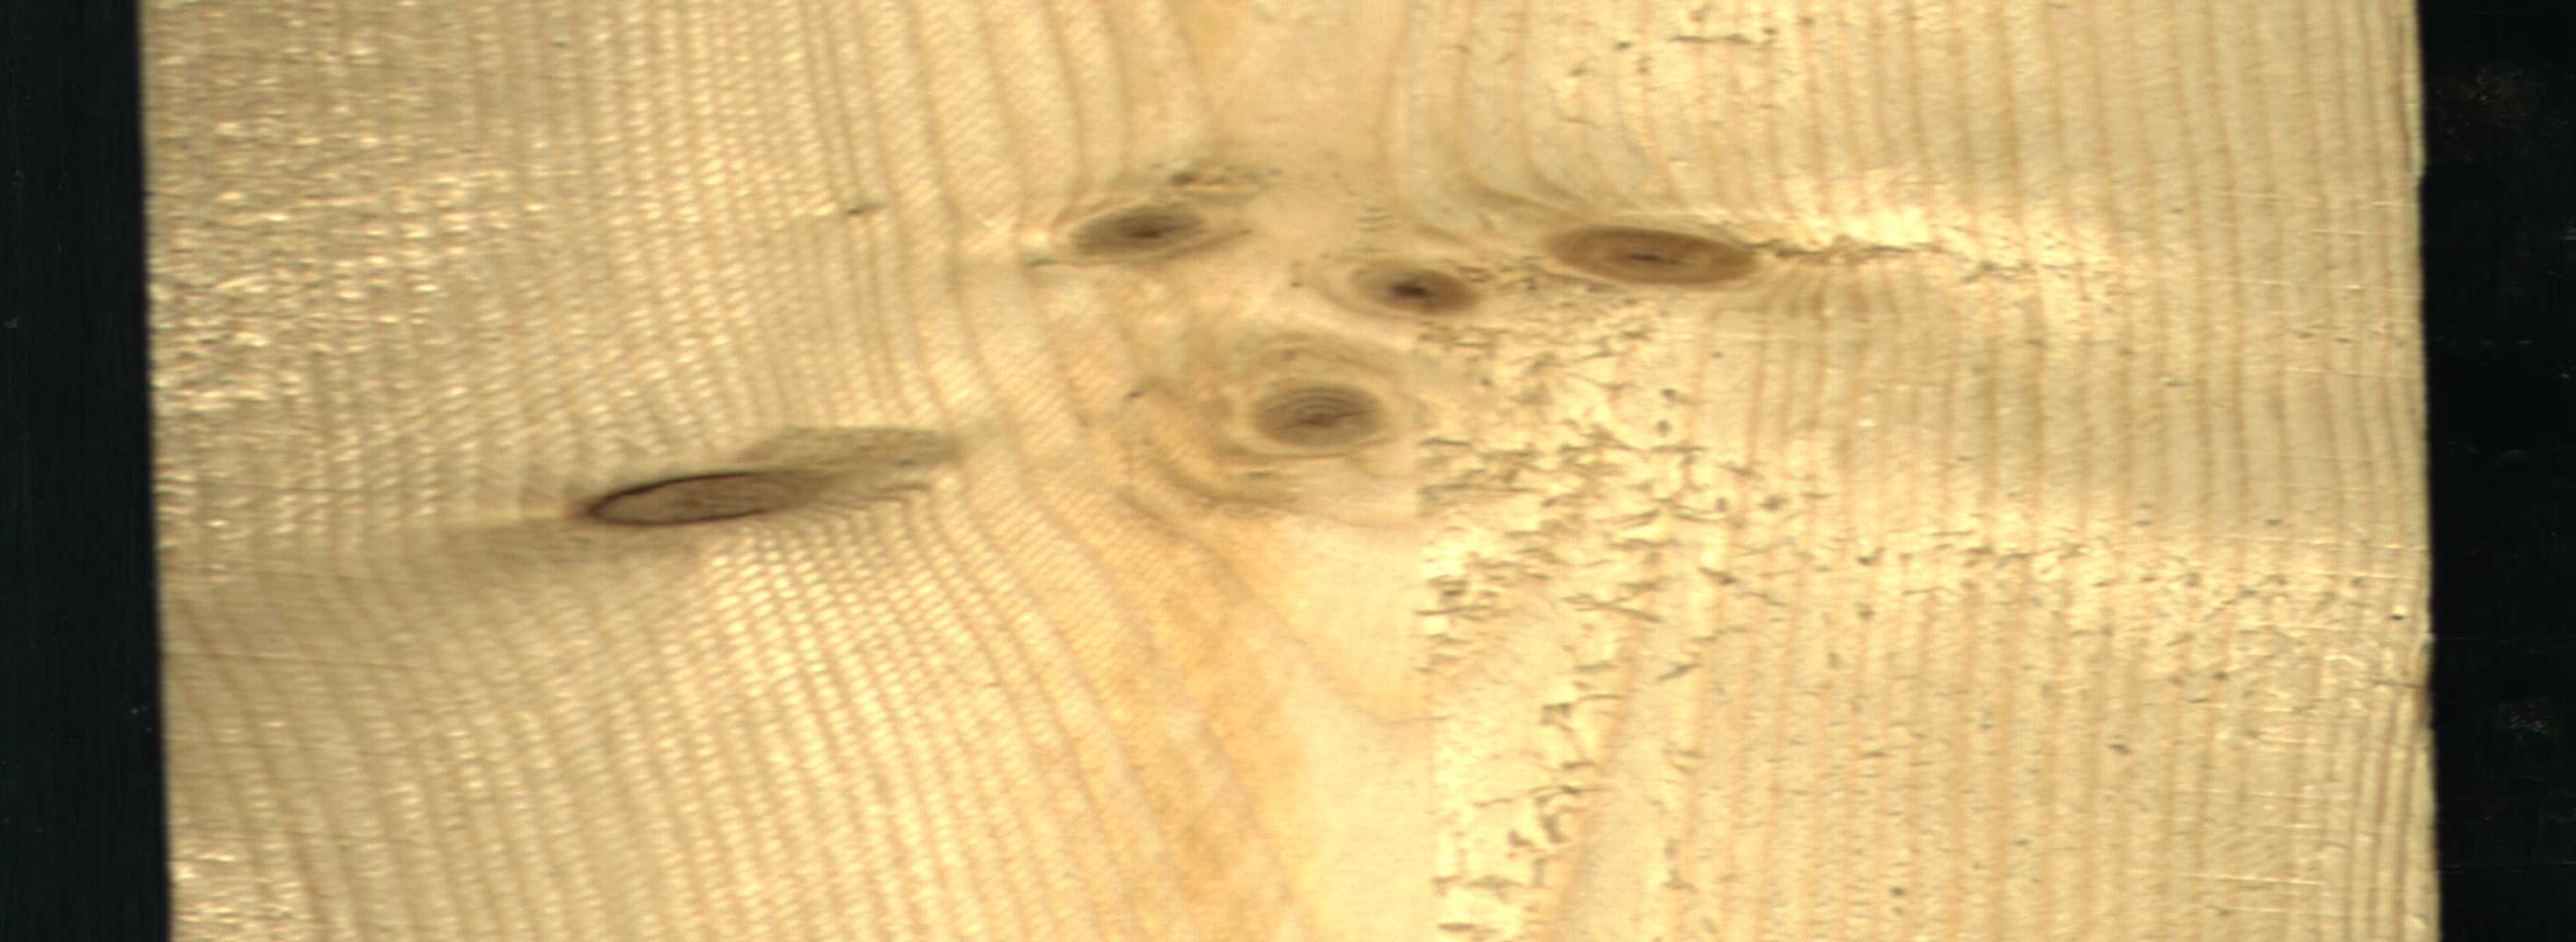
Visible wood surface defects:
Live_Knot
Live_Knot
Live_Knot
Live_Knot
Live_Knot